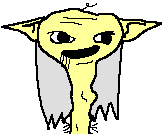
Label: 5_Brainlet